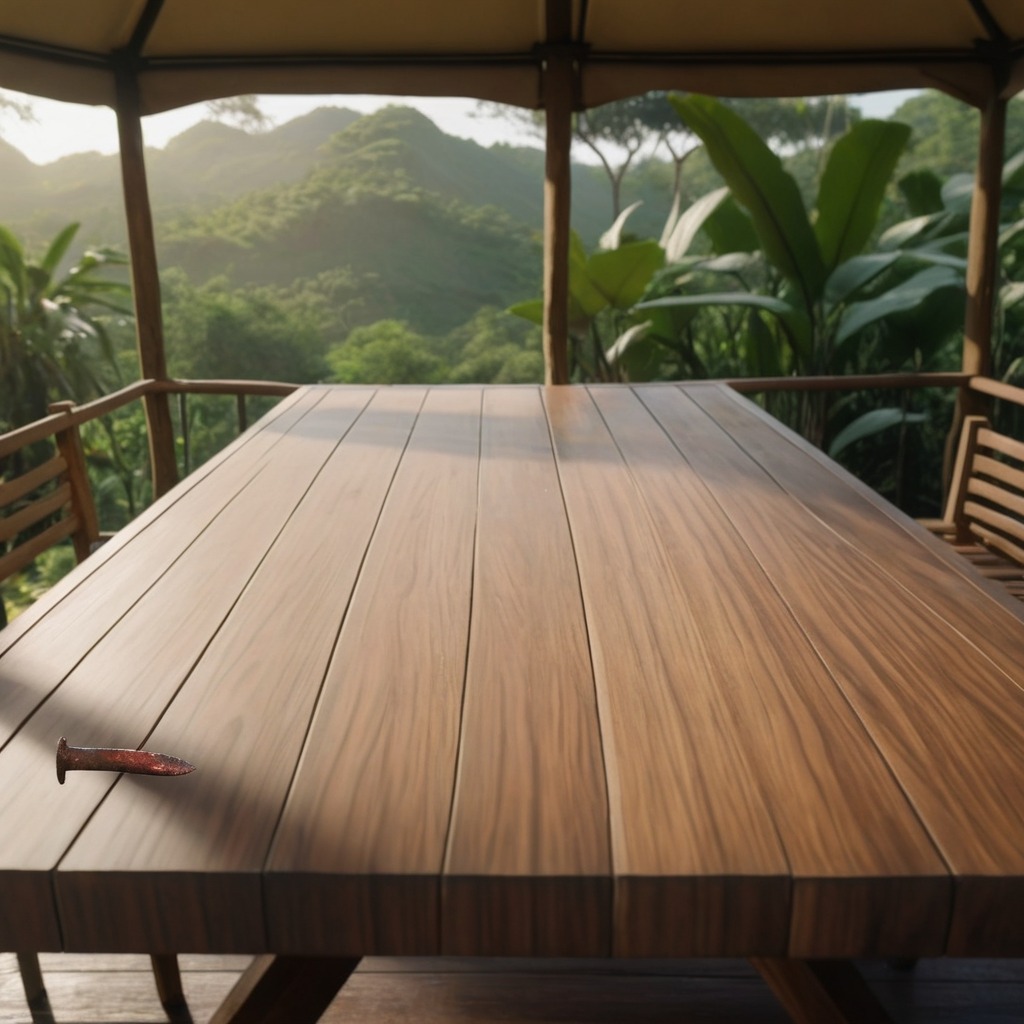
A iron nail is lying on the wooden table.